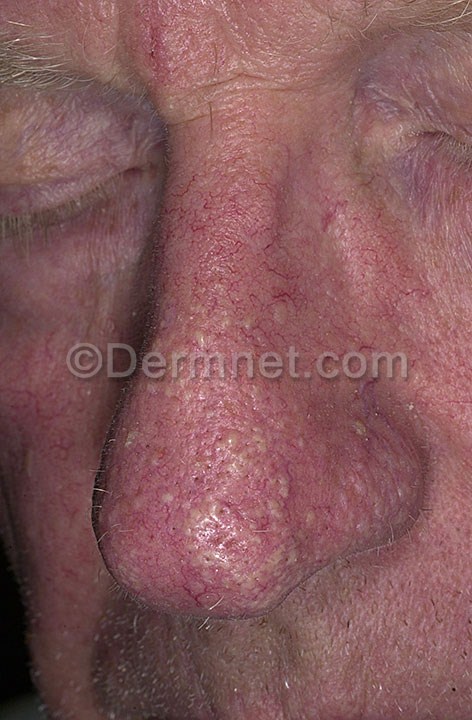
Disease: Light Diseases and Disorders of Pigmentation